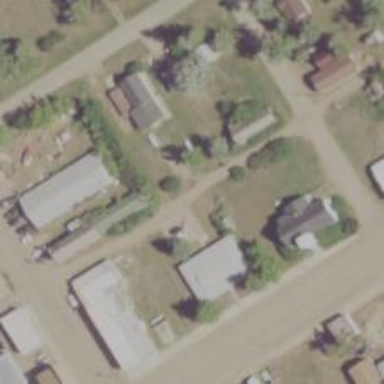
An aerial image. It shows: Alleyway designated as service road.